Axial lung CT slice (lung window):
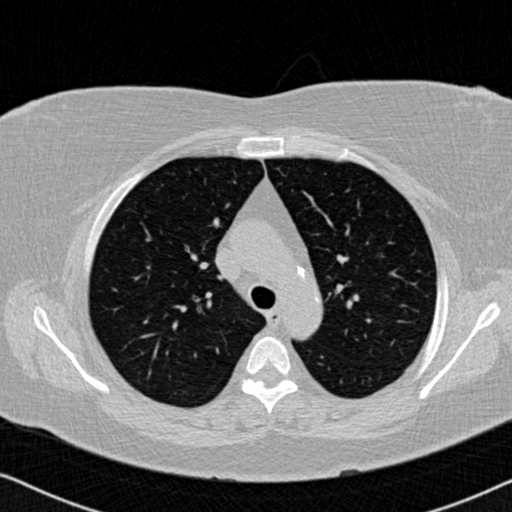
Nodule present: no